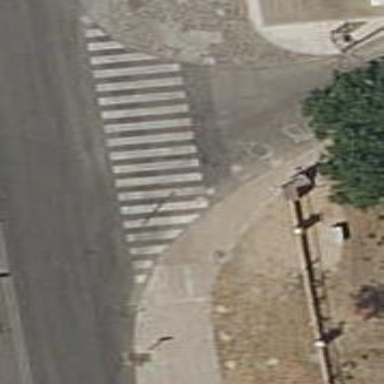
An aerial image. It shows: Uncontrolled crossing on the road.